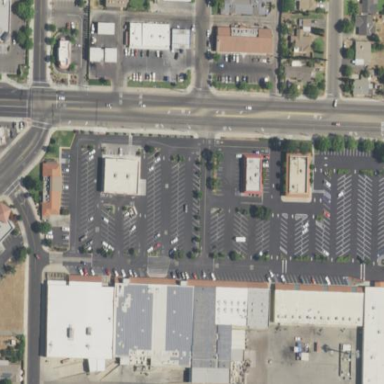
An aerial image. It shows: Shopping center in commercial area.